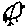
Label: bird